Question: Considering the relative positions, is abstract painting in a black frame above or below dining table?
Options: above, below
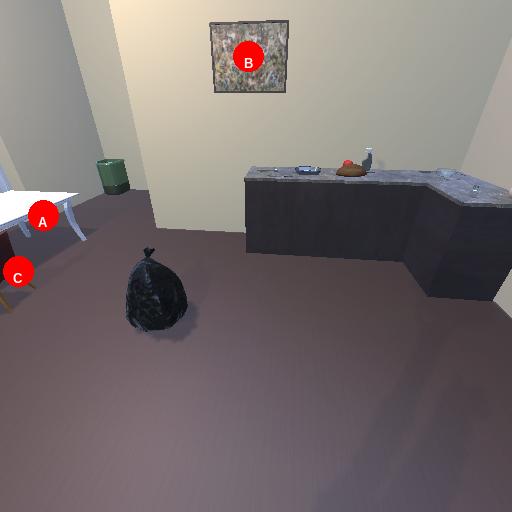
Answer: above